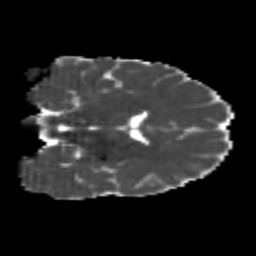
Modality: MD
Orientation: coronal
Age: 24
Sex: male
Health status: healthy
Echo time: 0.074 s